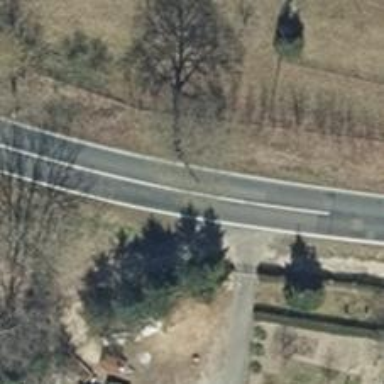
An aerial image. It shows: Asphalt road classified as primary highway.